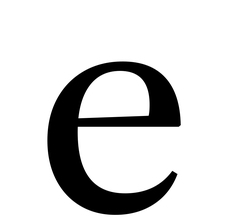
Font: LibreCaslonText_Regular